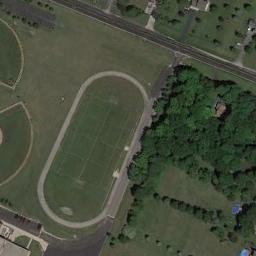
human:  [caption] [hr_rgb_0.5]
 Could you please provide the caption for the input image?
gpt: There are many trees near the ground track field .

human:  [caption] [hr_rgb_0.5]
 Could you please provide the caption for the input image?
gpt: Track and field are built on the lawn next to the woods .

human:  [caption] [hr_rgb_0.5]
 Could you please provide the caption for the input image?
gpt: A rectangle is drawn in the oval track .

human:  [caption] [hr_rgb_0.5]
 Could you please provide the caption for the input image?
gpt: The ground track field is next to a forest .

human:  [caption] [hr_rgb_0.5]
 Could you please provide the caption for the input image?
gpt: There are some green trees beside the ground track field with a white track .